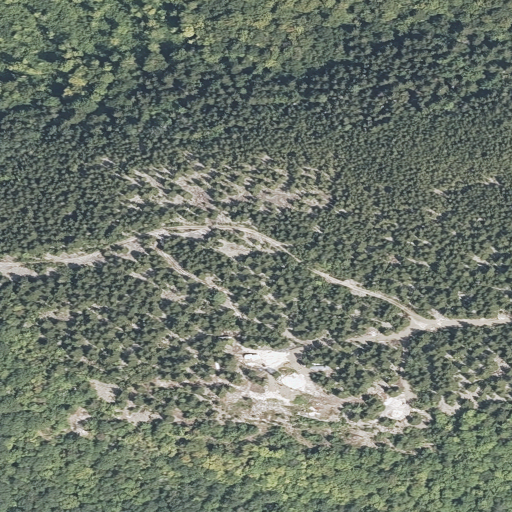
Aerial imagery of mountain in Maine named Vinegar Hill containing evergreen forest, deciduous forest, grassland, mixed forest, open water, and shrub